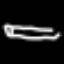
Label: pencil